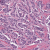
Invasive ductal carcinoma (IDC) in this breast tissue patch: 1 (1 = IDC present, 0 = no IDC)